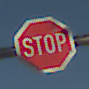
Verkehrszeichen: Stop
Umgebung: Outdoor, Nature
Tageszeit: SunriseSunset
Wetter: Clear
Licht: Natural
Jahreszeit: NotSpecified
Kontrast: HighContrast